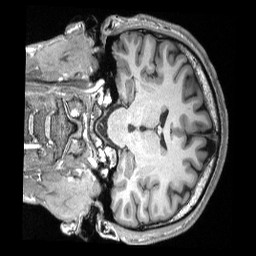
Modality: T1w
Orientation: coronal
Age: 29
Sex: male
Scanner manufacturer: siemens
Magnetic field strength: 3 T
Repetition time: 2.3 s
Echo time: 0.00308 s